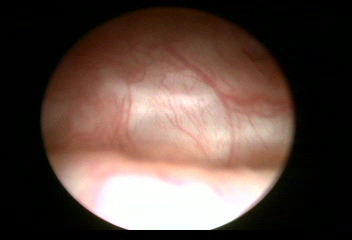
Modality: WLC
Class: Normal mucosa
Bladder cancer association: No